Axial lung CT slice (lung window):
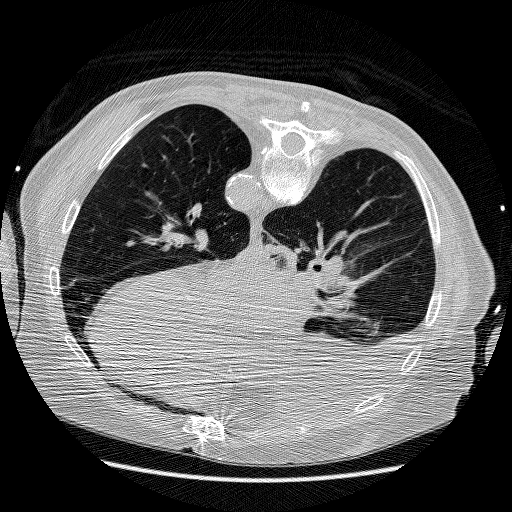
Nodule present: no